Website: apple
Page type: payment
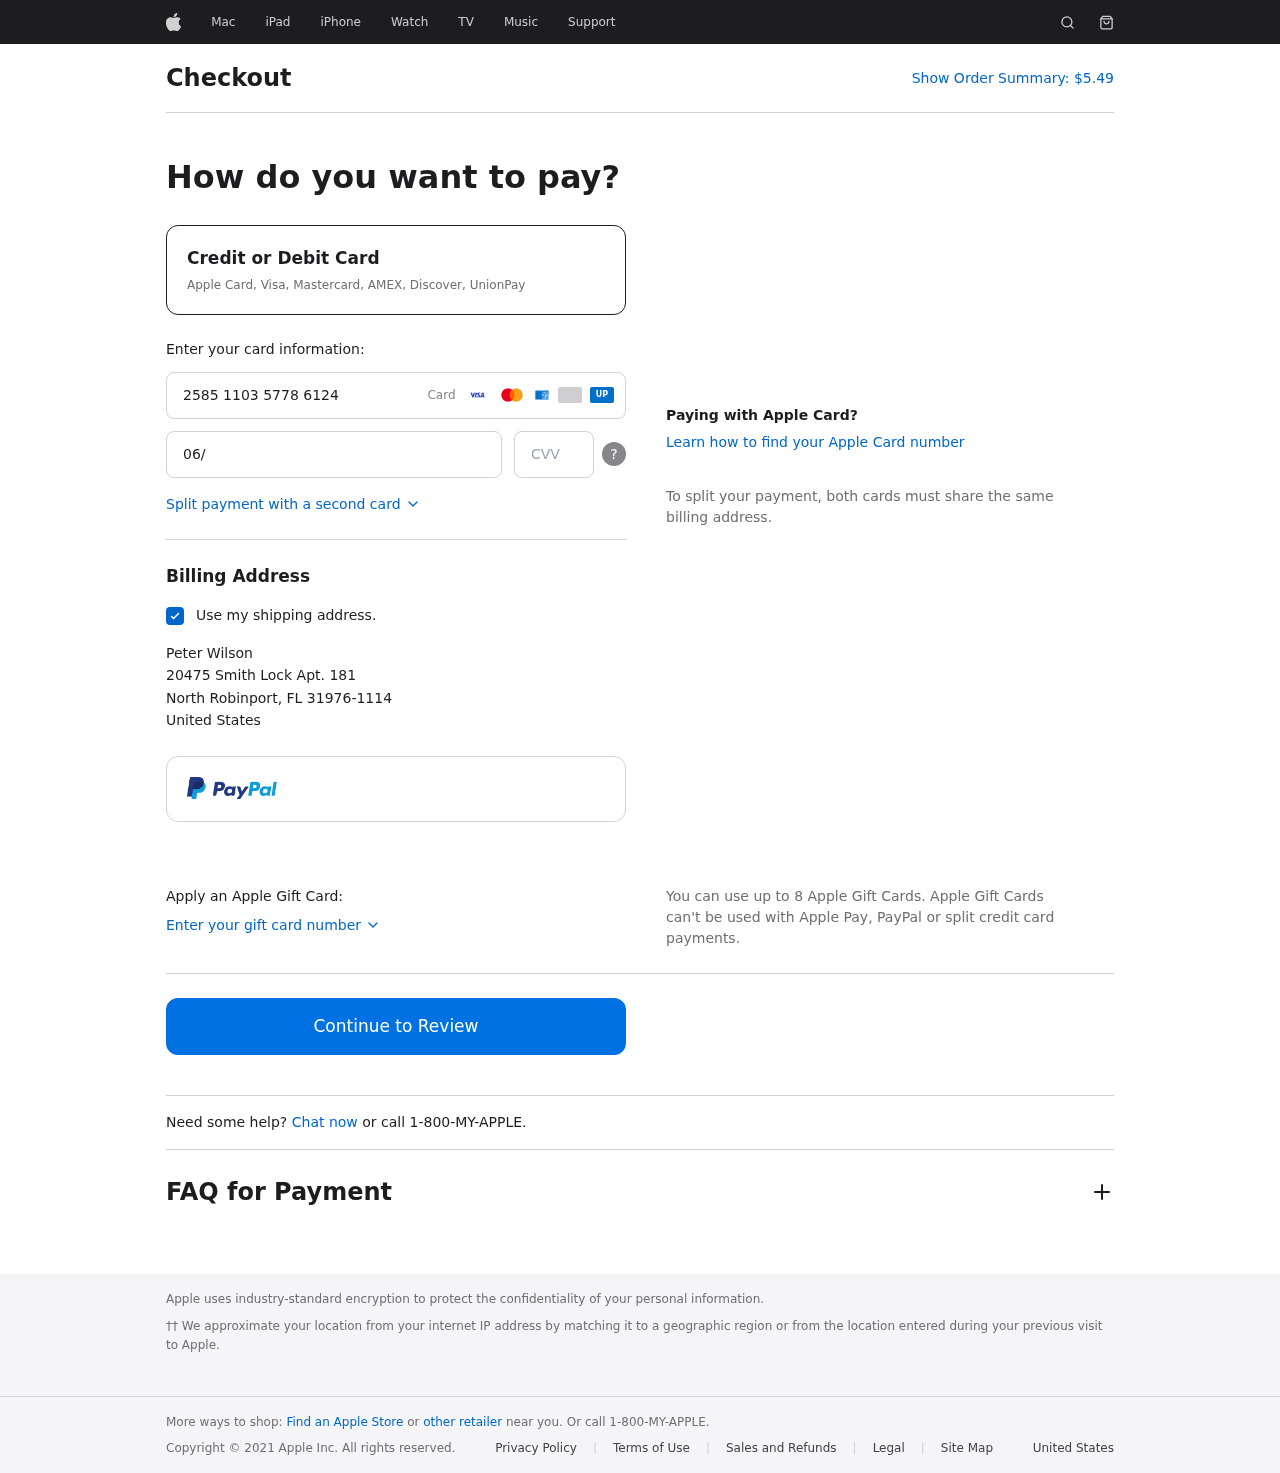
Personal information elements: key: PII_CARD_CVV
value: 867
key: PII_CARD_EXPIRY
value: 06/27
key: PII_CARD_NUMBER
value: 2585 1103 5778 6124
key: PII_CITY
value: North Robinport
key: PII_COUNTRY
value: United States
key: PII_FULLNAME
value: Peter Wilson
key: PII_POSTCODE_FULL
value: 31976-1114
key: PII_STATE_ABBR
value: FL
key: PII_STREET
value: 20475 Smith Lock Apt. 181
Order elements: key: ORDER_TOTAL
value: $5.49